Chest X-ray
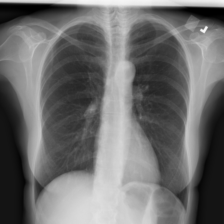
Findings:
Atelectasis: negative
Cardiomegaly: negative
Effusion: negative
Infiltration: negative
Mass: negative
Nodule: negative
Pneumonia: negative
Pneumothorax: negative
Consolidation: negative
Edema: negative
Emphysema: negative
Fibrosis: negative
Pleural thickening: negative
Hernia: negative